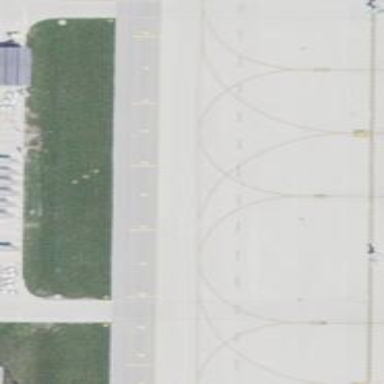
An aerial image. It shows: View of taxiway at the airport.